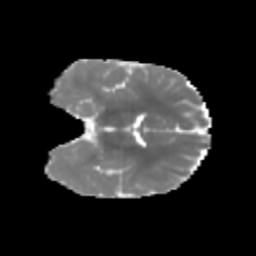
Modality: MD
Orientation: coronal
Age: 8
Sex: male
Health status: healthy